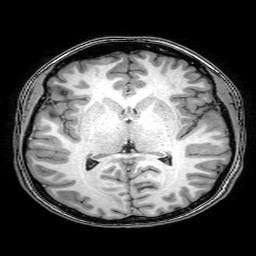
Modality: T1w
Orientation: coronal
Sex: female
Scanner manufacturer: philips
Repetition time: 0.008158 s
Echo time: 0.00373 s